Question: I need to write some equations for users. Among them are equations with multiply sign, like
So, can anybody help me out?
I've been doing some google research, but i must have been using wrong keywords to search.
How to write multiply sign on a label in objectiveC and Java?
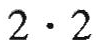
Answer: I think this UTF-8 character is what you're looking for:
'''
String dot = "";
'''
Then just add it to your Label/TextView
Edit:
In case you need to find more UTF-8 special characters, this resource might help you:
<URL>